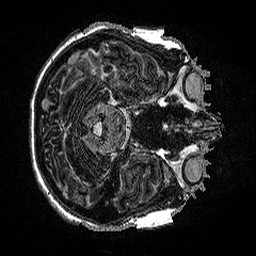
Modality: MP2RAGE
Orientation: axial
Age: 19
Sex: female
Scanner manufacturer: siemens
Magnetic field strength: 3 T
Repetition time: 5 s
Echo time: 0.00298 s